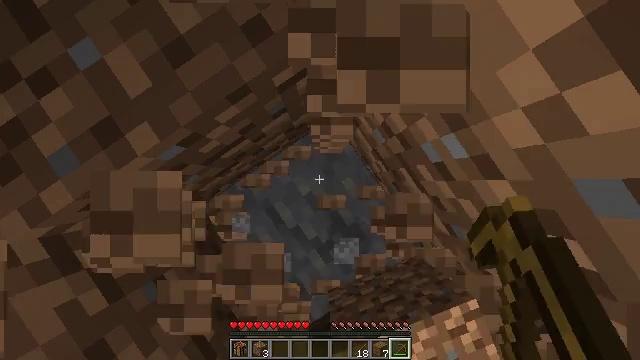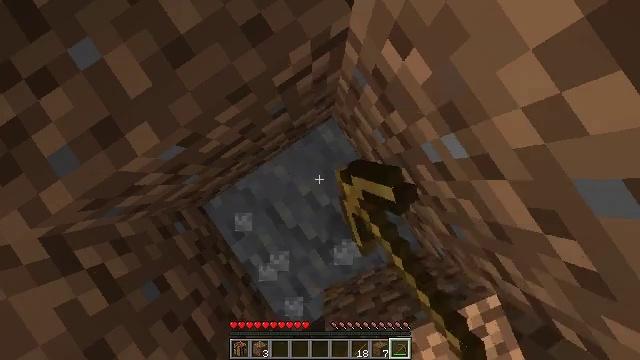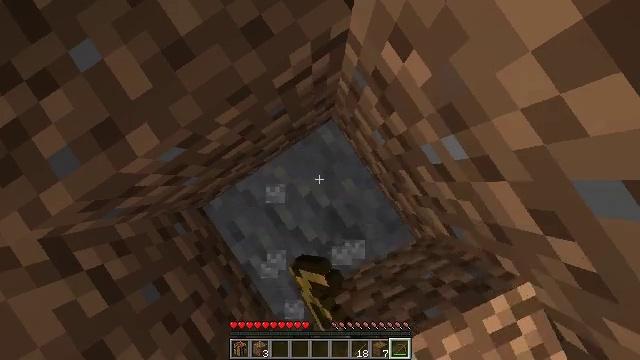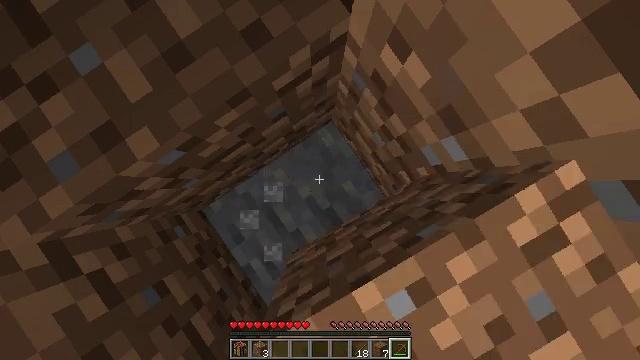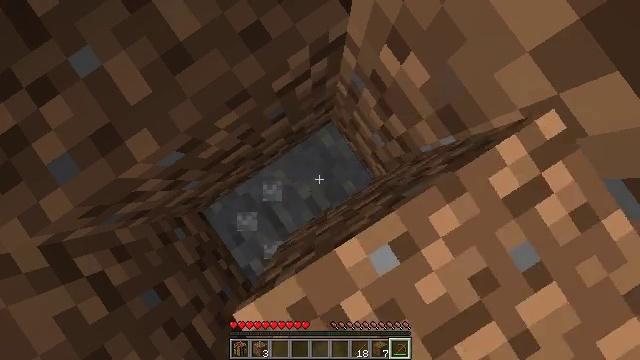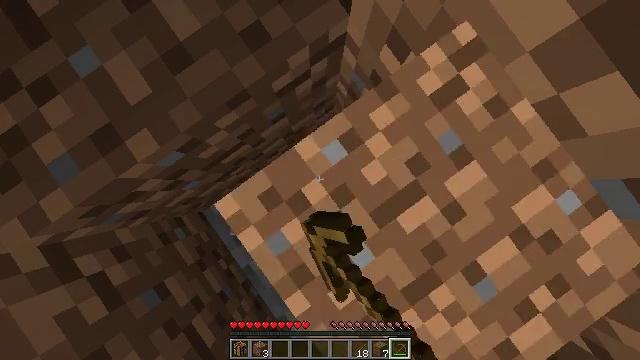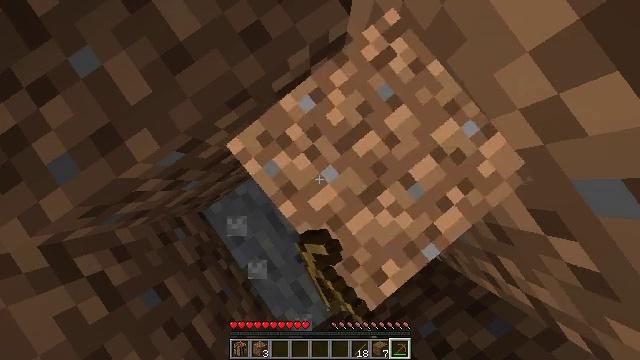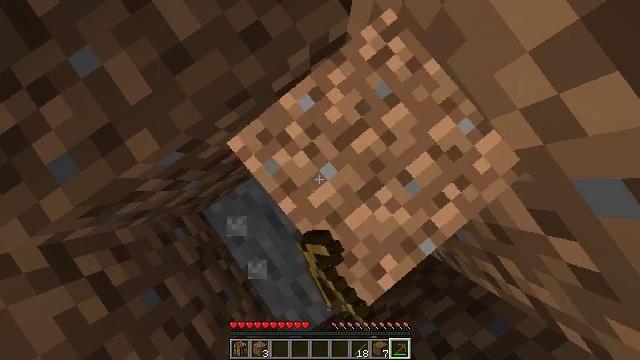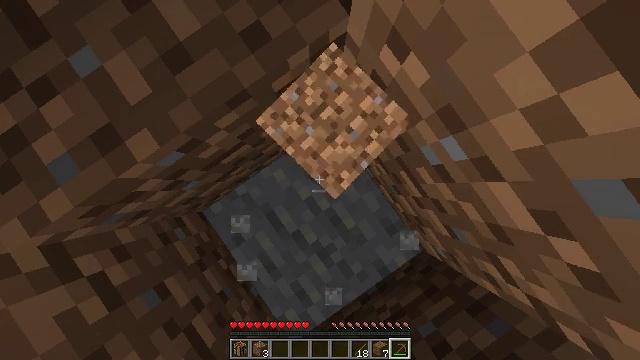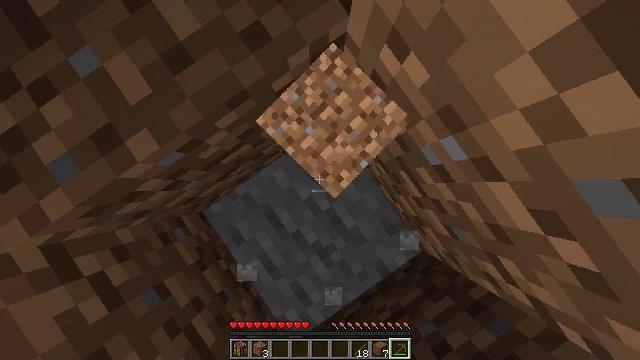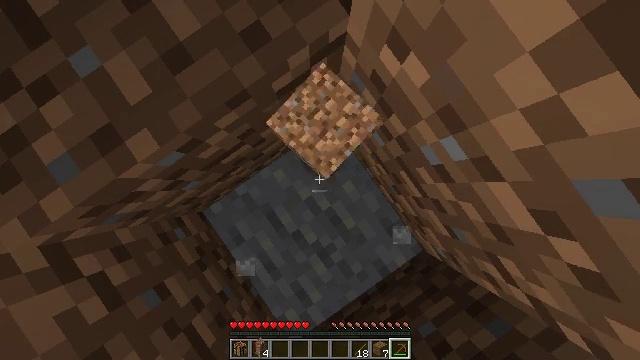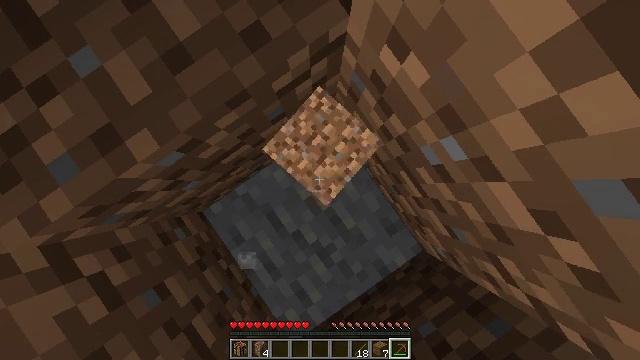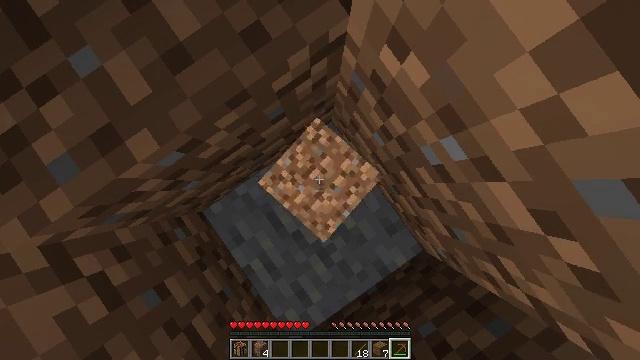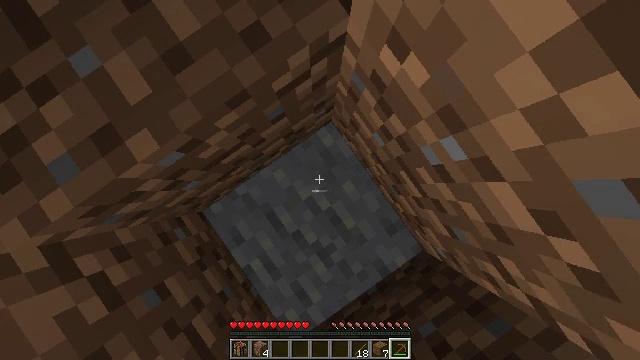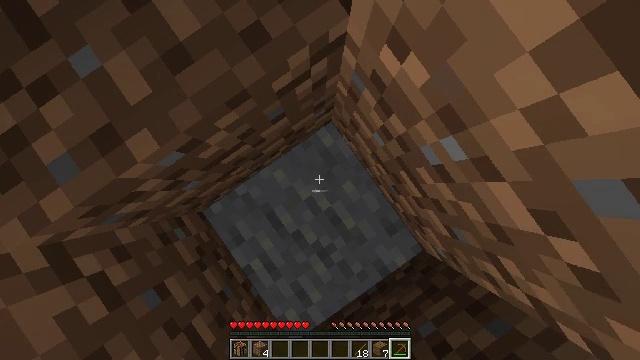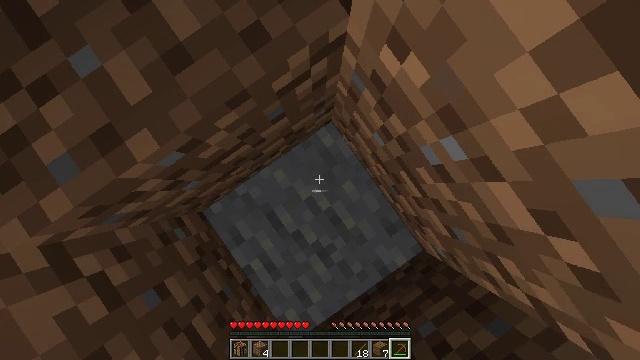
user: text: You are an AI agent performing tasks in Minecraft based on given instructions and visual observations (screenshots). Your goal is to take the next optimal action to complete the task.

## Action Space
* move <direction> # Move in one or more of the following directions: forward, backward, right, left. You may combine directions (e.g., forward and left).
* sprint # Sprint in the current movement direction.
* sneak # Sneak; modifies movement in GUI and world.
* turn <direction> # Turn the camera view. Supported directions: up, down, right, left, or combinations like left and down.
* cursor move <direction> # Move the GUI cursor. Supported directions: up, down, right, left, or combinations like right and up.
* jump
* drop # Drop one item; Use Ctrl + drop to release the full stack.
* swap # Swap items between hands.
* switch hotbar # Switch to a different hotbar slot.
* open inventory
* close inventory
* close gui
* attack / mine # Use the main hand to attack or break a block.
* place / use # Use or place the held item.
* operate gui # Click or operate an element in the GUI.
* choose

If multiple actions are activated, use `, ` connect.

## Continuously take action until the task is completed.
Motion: motion action
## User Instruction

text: Mine the andesite underground.
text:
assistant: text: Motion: attack / mine
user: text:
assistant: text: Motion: attack / mine
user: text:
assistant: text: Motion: attack / mine
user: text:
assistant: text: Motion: attack / mine
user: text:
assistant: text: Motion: attack / mine
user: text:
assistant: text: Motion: attack / mine
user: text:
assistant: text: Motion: no_op
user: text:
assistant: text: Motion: no_op
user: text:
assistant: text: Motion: no_op
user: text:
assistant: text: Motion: no_op
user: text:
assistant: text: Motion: no_op
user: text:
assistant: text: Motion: no_op
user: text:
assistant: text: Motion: no_op
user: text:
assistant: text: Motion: no_op
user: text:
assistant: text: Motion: no_op
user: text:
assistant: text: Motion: no_op
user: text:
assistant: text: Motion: no_op
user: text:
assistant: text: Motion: no_op
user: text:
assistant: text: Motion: no_op
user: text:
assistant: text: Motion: no_op
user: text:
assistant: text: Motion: no_op
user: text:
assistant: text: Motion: no_op
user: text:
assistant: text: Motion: no_op
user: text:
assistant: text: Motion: no_op
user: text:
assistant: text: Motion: no_op
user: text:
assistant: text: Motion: no_op
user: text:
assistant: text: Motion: no_op
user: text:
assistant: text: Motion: no_op
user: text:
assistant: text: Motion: no_op
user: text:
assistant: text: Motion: no_op